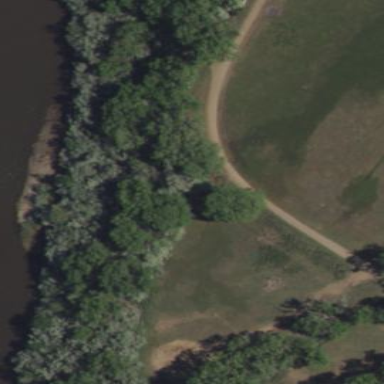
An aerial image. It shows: Riparian forest area.